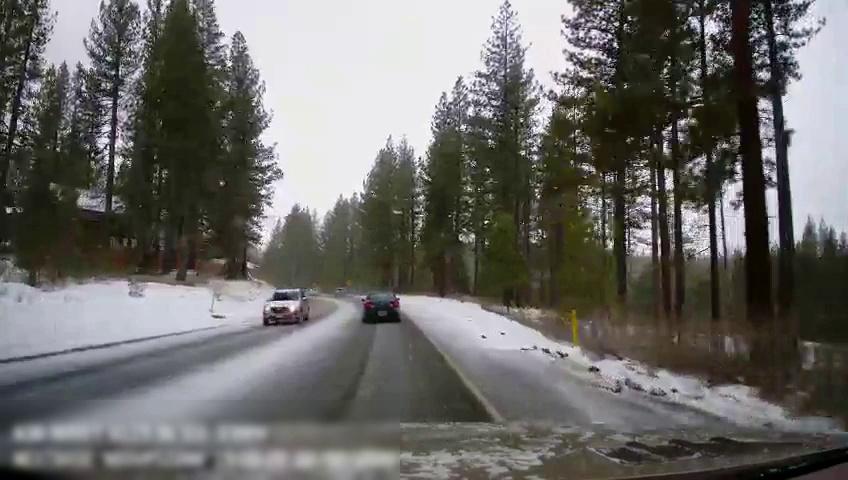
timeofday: Day
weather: Snowy
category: Drivable Space
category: Vehicles | SUV
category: Vehicles | Car
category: Lanes | Current Lane